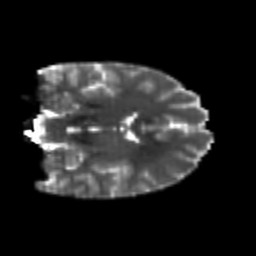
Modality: T2w
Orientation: coronal
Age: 25
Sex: female
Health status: healthy
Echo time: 0.074 s